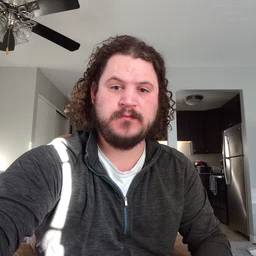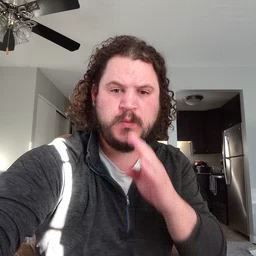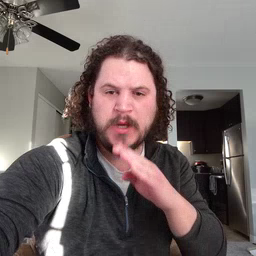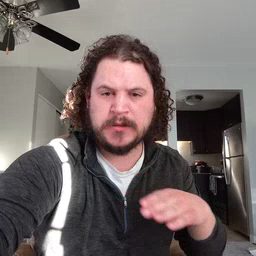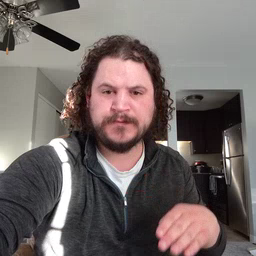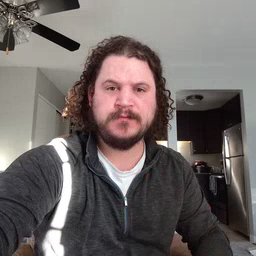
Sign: quiet